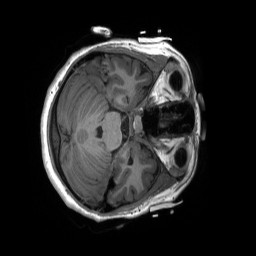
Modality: T1w
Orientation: axial
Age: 12
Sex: female
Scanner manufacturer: siemens
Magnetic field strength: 3 T
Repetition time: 2.3 s
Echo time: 0.00232 s